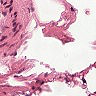
Metastatic tissue present: no